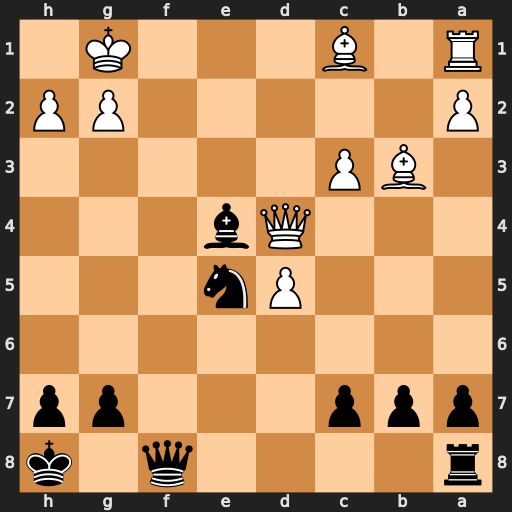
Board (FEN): r4q1k/ppp3pp/8/3Pn3/3Qb3/1BP5/P5PP/R1B3K1
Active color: b
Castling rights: -
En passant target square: -
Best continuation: Nf3+ gxf3 Qxf3 Qxe4 Qxe4